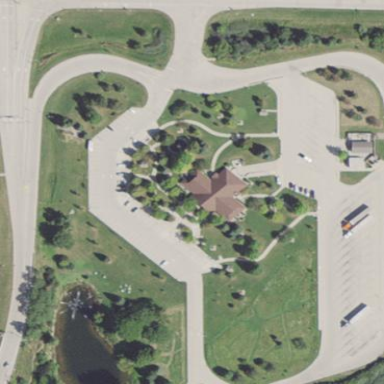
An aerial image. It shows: Rest area along the road.